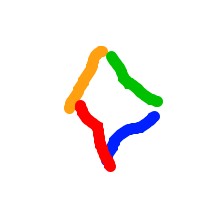
Shape: rhombus